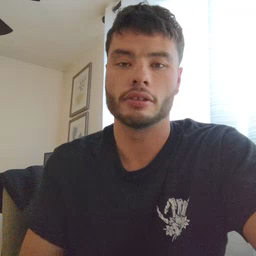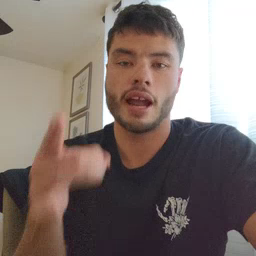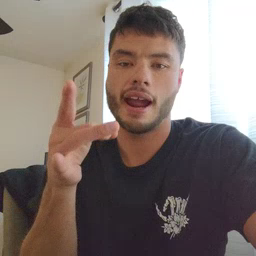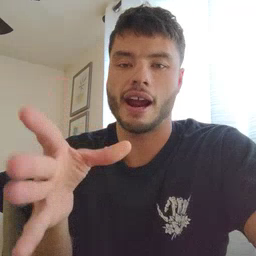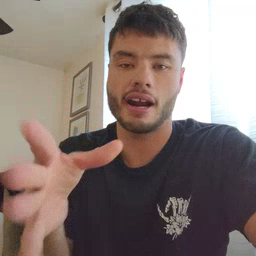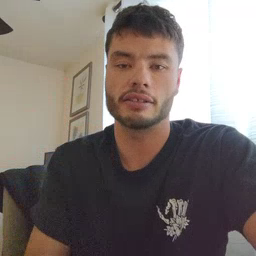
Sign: hate